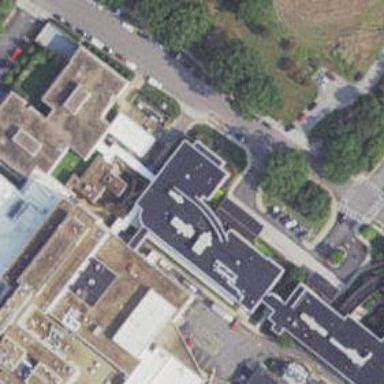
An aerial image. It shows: Hospital building.